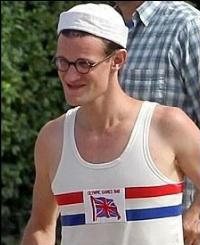
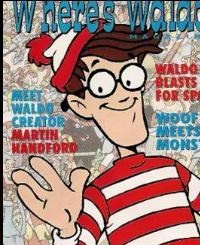
Blend attribute: Glasses Pose
Blending difficulty: Medium
Creative potential: Low